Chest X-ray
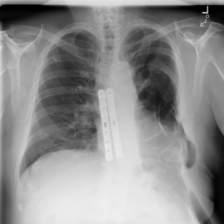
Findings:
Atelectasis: negative
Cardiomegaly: negative
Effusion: positive
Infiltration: negative
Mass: negative
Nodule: negative
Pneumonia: negative
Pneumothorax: negative
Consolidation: negative
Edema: negative
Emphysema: negative
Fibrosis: negative
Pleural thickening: negative
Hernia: negative